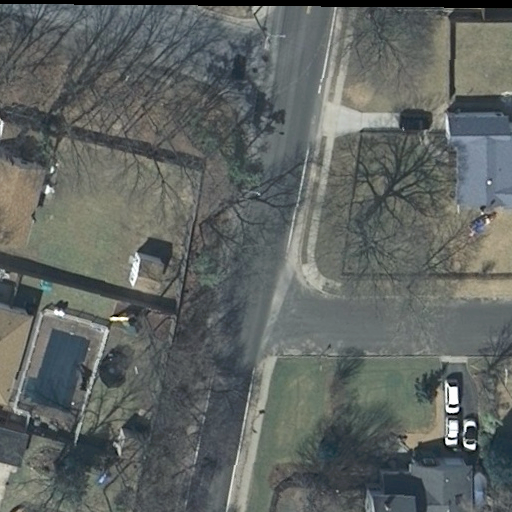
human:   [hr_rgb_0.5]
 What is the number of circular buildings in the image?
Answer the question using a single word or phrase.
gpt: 0

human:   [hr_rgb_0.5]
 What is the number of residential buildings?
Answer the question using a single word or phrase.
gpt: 6

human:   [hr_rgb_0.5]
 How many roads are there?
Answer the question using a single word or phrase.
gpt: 3

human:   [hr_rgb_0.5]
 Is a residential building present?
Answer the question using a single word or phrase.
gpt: yes

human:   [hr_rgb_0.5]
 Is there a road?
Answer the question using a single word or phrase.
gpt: yes

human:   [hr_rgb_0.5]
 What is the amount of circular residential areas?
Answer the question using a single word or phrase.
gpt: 0

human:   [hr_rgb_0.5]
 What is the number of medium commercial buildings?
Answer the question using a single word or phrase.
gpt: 0

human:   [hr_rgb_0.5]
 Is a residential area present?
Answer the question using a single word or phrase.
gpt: yes

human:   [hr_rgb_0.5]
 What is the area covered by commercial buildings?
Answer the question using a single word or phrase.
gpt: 0m2

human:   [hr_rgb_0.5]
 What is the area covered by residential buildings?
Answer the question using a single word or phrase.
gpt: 623m2

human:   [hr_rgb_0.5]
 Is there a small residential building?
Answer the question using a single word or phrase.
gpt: yes

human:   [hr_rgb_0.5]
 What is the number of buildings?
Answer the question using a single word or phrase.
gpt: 8

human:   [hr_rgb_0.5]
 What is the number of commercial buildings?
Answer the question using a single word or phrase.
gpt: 0

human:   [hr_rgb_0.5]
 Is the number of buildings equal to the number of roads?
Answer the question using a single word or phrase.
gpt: no

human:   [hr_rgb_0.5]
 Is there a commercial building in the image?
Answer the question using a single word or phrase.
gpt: no

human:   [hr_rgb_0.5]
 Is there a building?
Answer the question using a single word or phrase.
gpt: yes

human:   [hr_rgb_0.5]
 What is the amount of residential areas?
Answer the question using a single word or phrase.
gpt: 1

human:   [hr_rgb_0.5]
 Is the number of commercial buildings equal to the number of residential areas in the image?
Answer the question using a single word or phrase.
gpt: no

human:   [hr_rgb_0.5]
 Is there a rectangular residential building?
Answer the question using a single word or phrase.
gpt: yes

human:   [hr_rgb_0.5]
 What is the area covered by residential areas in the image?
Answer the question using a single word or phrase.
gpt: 10599m2

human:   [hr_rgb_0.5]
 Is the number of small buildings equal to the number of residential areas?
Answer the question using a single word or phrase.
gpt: no

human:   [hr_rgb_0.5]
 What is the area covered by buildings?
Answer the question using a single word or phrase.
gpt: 671m2

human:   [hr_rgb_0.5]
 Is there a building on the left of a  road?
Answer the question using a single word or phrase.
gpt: yes

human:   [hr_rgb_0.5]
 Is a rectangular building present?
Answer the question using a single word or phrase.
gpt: yes

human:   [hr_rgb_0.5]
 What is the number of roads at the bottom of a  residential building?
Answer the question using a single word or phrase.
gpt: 1

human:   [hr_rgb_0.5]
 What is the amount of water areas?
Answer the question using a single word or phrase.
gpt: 0

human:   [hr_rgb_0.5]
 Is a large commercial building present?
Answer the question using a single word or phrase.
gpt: no

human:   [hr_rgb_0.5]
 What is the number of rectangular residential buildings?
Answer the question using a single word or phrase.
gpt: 2

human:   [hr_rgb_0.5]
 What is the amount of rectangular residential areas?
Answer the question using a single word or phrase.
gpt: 1

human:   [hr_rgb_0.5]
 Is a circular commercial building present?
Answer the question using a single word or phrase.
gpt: no

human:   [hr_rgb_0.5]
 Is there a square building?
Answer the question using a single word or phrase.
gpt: no

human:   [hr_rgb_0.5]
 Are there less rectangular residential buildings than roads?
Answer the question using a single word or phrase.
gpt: yes

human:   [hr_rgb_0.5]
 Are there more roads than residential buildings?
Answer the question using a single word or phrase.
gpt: no

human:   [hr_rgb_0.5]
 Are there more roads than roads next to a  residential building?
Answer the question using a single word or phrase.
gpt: no

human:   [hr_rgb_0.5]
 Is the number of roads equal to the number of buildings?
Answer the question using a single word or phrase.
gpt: no

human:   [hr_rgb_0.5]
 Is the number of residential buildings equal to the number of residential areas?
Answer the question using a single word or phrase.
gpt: no

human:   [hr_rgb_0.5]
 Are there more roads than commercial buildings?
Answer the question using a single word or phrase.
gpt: yes

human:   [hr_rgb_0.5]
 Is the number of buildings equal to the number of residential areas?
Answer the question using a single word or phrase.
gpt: no

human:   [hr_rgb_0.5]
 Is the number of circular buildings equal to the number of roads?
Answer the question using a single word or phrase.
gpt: no

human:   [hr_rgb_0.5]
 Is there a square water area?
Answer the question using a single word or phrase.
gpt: no

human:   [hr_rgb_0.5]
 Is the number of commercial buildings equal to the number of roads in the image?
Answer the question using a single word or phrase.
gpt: no

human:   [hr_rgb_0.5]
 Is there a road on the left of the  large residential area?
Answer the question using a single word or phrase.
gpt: no

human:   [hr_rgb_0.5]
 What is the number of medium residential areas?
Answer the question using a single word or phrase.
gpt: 0

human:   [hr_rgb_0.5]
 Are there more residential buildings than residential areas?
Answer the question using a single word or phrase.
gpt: yes

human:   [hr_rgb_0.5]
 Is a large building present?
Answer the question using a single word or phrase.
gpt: no

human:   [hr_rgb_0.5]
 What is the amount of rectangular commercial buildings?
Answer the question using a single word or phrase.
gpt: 0

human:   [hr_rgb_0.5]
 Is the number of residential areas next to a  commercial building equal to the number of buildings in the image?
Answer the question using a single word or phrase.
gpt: no

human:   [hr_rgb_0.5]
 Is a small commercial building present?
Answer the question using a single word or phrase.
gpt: no

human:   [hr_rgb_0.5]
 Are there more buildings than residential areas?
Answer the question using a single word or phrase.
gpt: yes

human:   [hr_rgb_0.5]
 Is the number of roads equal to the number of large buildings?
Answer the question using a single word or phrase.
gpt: no

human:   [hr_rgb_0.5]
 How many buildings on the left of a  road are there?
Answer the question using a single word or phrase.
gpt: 5

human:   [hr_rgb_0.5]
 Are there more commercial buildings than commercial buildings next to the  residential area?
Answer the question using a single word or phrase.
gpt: no

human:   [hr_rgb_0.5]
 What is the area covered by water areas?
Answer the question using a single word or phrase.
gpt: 0m2

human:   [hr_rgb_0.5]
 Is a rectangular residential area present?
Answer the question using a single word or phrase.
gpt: yes

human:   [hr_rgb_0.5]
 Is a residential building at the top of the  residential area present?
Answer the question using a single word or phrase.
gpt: yes

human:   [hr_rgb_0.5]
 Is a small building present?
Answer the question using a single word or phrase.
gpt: yes

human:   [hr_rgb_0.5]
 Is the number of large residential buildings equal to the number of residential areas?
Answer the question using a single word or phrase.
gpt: no

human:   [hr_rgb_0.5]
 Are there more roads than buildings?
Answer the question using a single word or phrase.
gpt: no

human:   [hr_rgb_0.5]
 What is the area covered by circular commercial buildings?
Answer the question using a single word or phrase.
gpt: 0m2

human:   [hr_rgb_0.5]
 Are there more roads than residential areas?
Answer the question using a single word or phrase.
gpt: yes

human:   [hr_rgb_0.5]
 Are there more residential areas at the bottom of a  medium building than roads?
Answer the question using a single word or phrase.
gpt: no

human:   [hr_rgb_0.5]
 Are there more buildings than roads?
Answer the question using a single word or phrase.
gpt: yes

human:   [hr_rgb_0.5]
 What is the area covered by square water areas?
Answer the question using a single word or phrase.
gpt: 0m2

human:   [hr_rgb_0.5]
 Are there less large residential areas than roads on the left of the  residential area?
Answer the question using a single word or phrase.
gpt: no